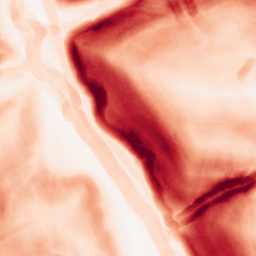
Category: morphological
Decomposition family: morphological_gradient
Decomposition parameters: size: 7
shape: disk
Upsampling method: fft_zeropad
Upsampling parameters: scale: 8
Upsampling scale: 8